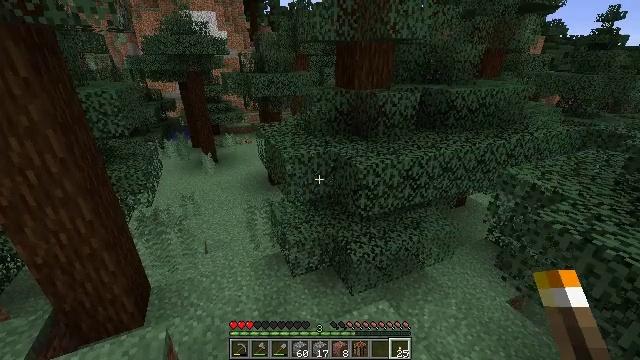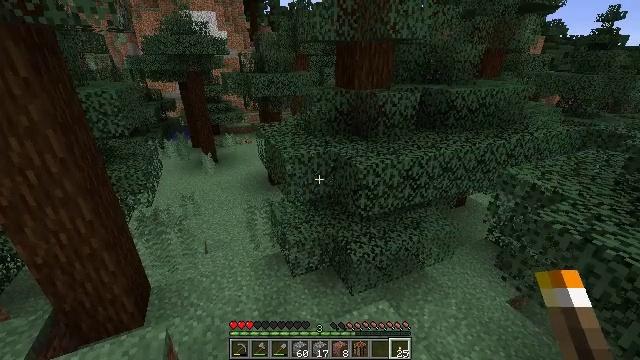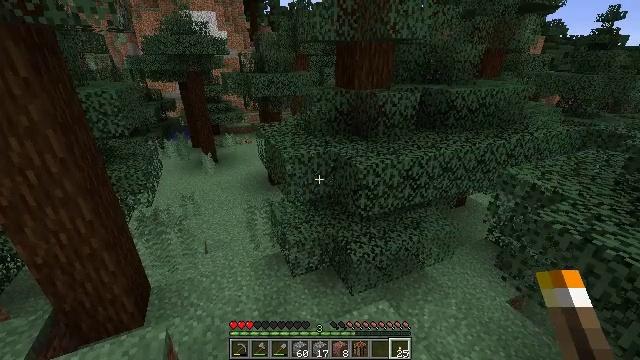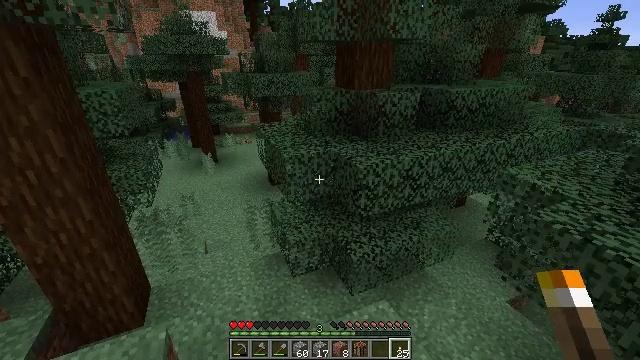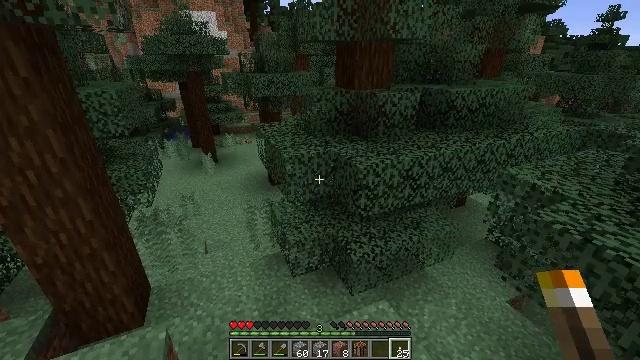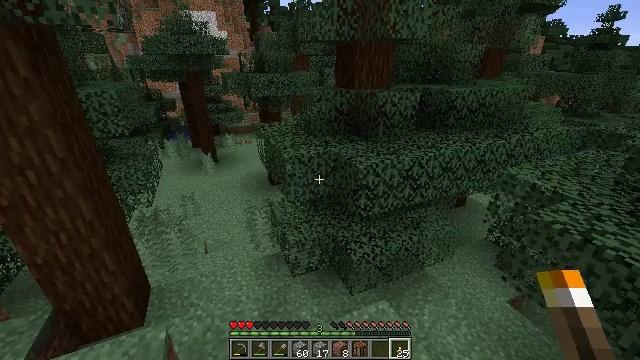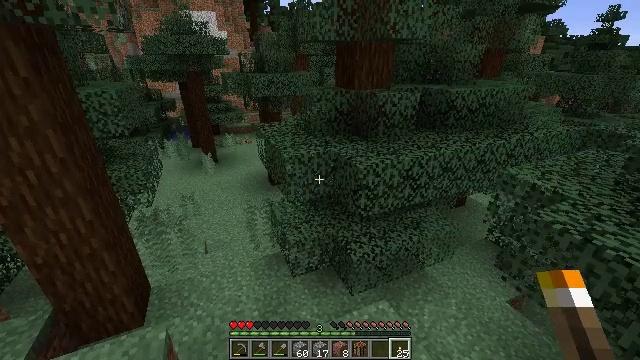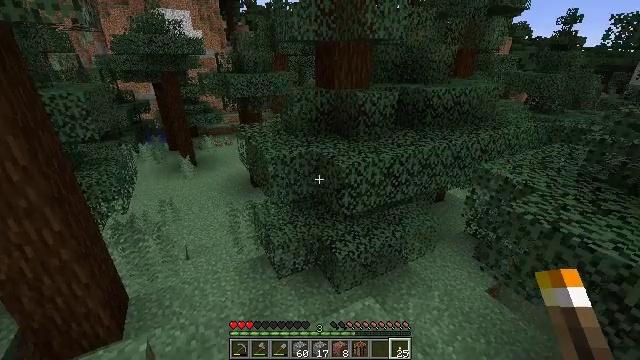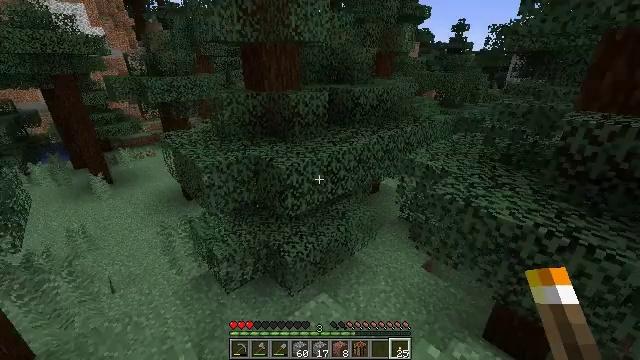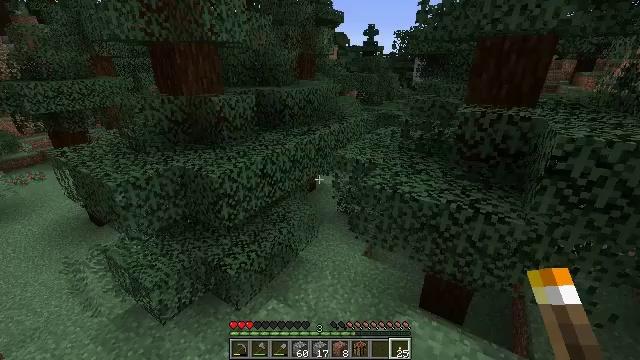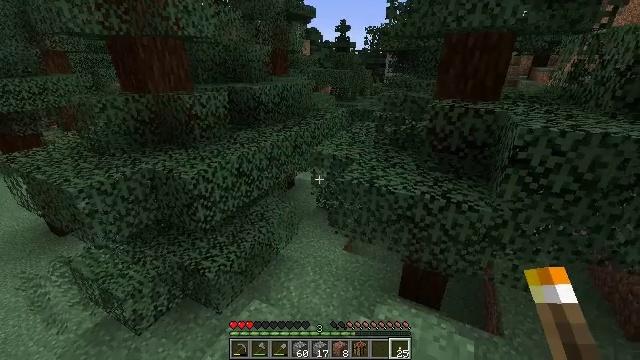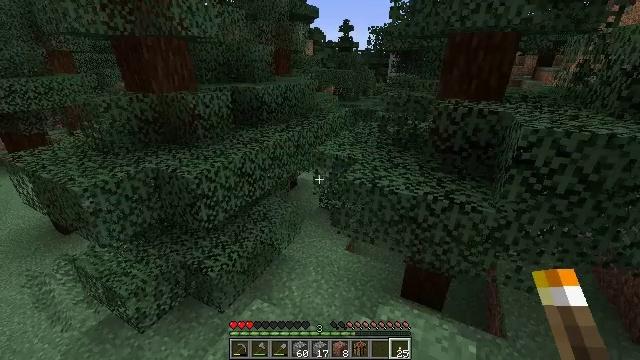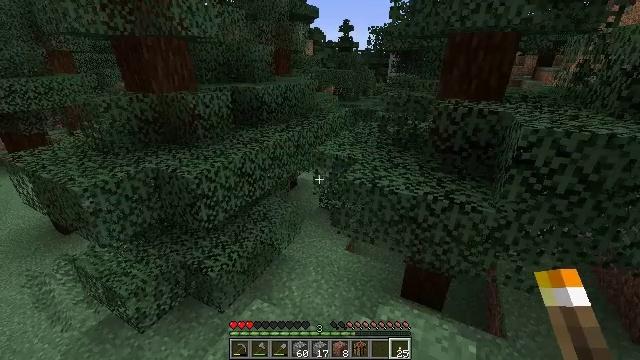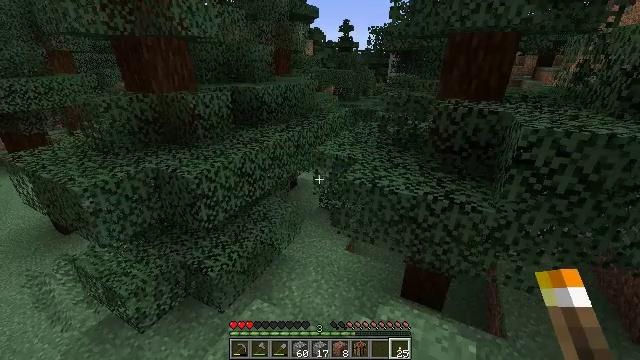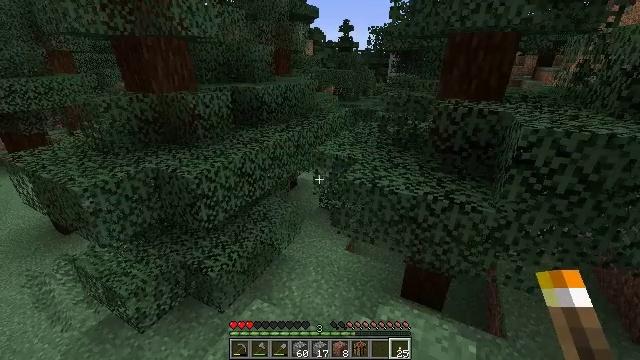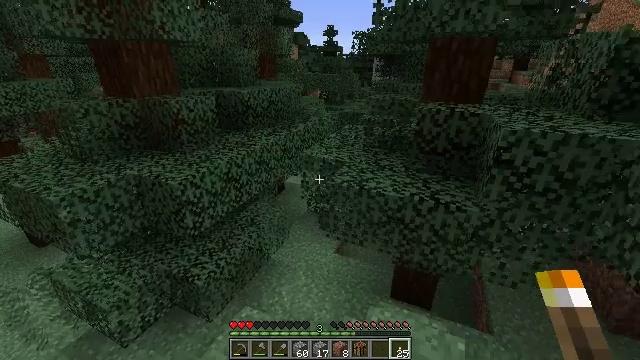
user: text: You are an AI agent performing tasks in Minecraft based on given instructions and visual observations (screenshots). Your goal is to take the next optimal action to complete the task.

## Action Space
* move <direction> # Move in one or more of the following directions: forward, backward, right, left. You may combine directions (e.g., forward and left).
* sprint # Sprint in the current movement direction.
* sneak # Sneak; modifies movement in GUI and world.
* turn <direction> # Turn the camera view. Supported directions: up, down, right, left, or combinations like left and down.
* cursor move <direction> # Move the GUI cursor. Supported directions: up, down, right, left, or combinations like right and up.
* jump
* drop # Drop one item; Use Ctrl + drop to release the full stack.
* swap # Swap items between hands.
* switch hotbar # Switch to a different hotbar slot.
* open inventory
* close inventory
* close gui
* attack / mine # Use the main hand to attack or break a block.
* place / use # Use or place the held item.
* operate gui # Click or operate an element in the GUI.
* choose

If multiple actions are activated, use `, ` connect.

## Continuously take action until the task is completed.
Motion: motion action
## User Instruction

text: Kill aquatic mobs.
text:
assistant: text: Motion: no_op
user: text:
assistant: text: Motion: no_op
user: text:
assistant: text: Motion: no_op
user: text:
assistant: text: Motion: no_op
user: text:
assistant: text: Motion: no_op
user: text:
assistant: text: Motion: no_op
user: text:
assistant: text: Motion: turn right
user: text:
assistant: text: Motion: turn right
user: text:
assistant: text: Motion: turn right
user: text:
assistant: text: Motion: turn right
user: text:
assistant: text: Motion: no_op
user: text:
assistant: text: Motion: no_op
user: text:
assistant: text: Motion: no_op
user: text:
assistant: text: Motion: no_op
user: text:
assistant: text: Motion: turn right
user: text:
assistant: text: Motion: turn right
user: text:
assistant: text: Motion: turn right
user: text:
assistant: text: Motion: turn right
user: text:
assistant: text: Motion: turn right and down
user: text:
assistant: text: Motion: turn left
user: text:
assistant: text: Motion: no_op
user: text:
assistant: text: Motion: no_op
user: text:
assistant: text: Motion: no_op
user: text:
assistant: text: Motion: turn down
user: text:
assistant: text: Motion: turn right
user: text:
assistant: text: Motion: turn right
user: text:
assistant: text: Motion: turn right
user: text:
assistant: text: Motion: turn right
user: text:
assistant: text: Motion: turn right
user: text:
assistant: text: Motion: turn right and up